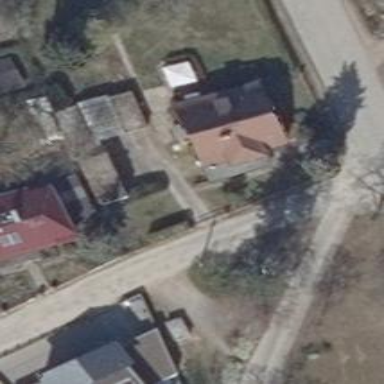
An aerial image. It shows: Driveway leading to service road.